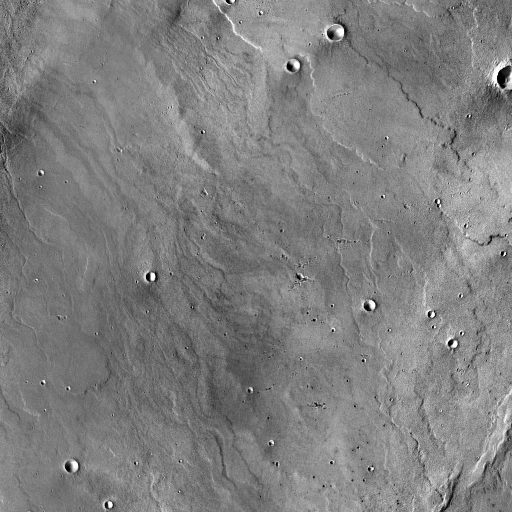
Crater classes present: Background, Other, Buried